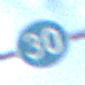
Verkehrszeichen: VorgeschriebeneMindestgeschwindigkeit
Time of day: SunriseSunset
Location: Outdoor (Nature)
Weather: PartlyCloudy
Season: NotSpecified
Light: Natural